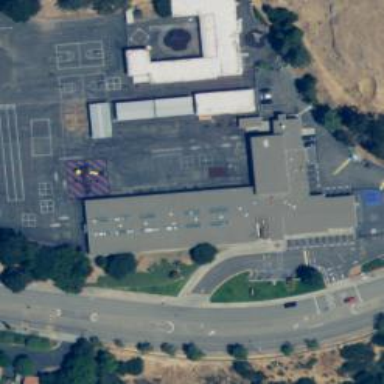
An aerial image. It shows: School.